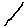
Label: line